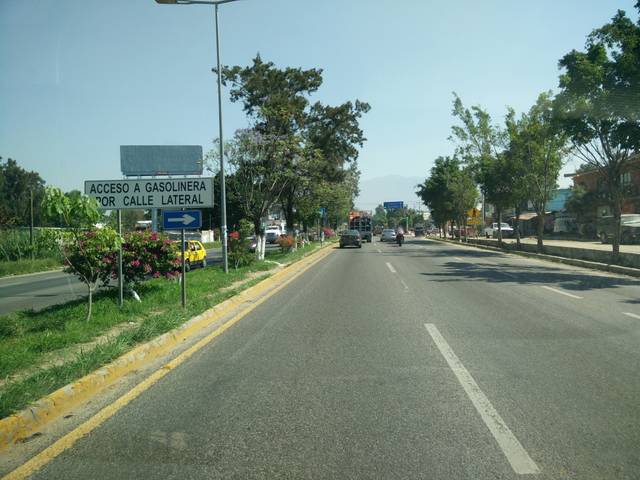
Region: Mexico
Coordinates: 17.018, -96.711